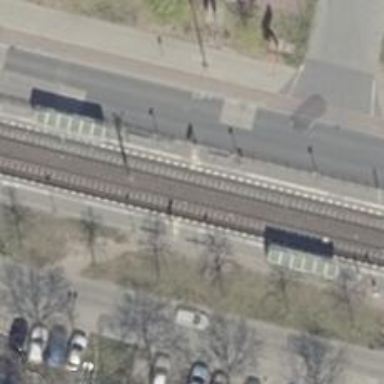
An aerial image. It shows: Tram station for public transport.